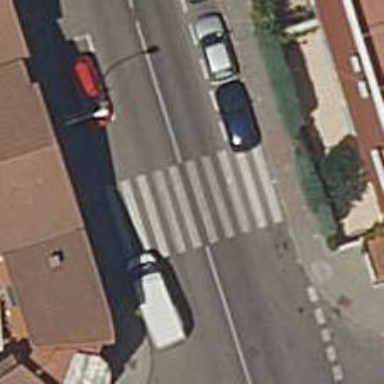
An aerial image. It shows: Uncontrolled road crossing.